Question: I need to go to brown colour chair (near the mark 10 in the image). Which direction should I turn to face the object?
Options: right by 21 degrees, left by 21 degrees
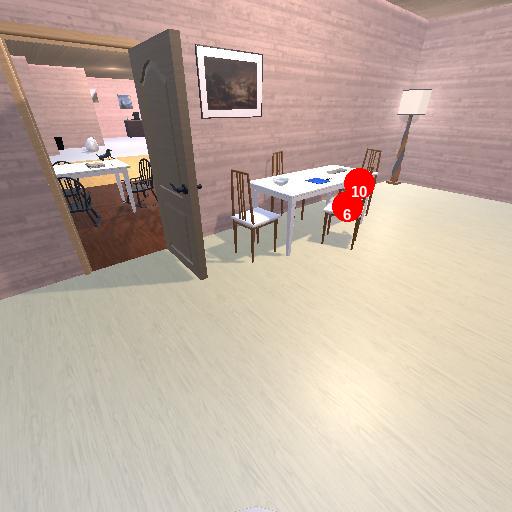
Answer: right by 21 degrees